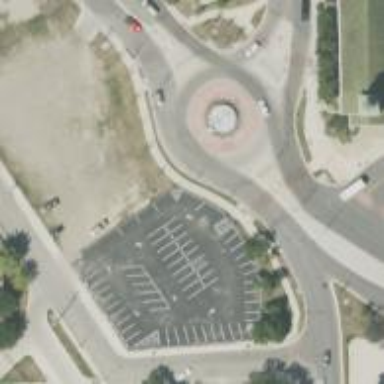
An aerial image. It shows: Secondary road leading to roundabout.